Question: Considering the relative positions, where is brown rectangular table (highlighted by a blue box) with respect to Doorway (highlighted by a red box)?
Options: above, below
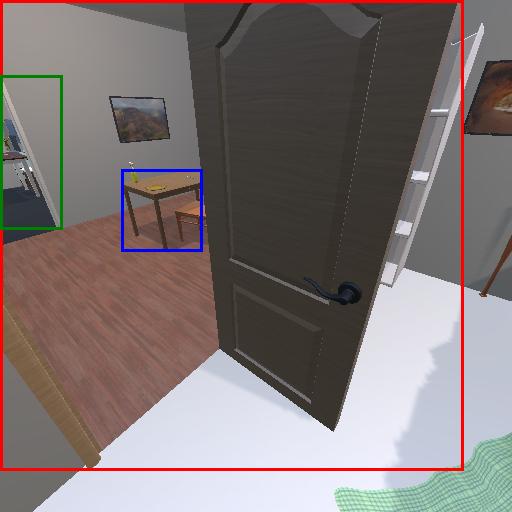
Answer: above